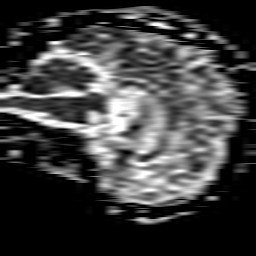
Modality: ADC
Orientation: sagittal
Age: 72
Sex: female
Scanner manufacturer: philips
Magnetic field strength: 1.5 T
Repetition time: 3.641 s
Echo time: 0.09255 s